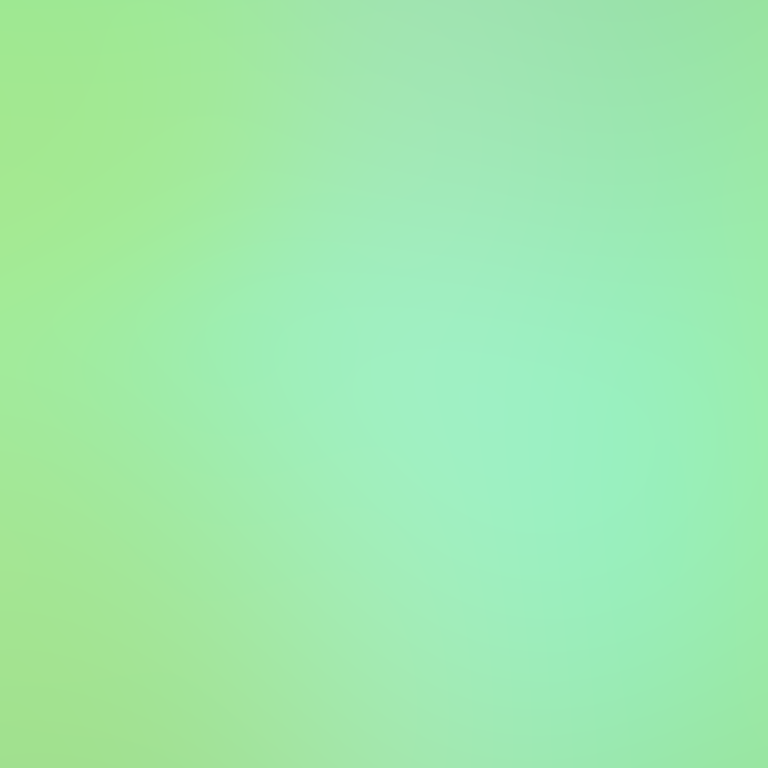
Abstract light effect, smooth gradient from soft green to light cyan, calm atmosphere, diffuse light, no room, no furniture, no objects.